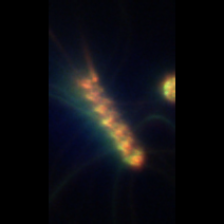
Taxon: Chaetoceros
Group: Diatoms